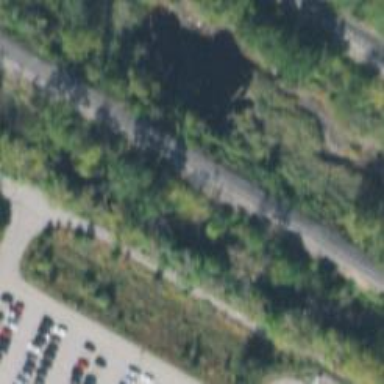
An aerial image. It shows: Site related to the railway.